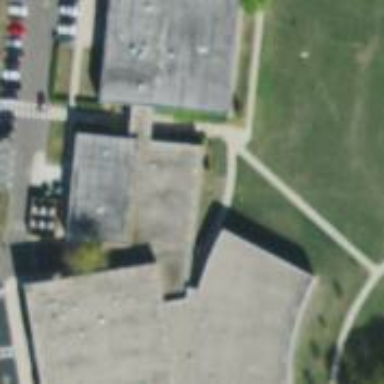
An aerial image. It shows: College building.